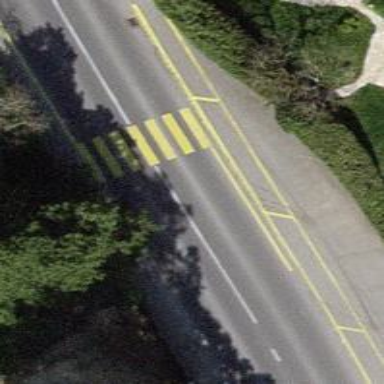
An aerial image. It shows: Zebra crossing on the road.